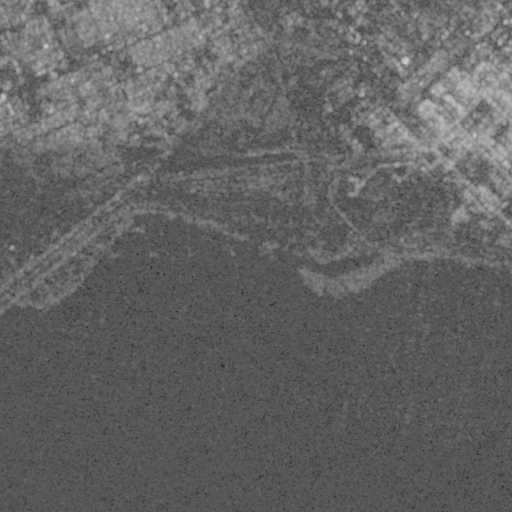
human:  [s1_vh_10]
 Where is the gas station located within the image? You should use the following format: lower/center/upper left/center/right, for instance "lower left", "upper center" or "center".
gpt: The gas station is located in the upper left of the image.
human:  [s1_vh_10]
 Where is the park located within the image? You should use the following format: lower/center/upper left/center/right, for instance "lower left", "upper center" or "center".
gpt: The park is located in the upper left of the image.
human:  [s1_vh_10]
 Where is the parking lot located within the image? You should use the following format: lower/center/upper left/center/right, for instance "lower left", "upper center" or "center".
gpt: The parking lot is located in the upper left of the image.
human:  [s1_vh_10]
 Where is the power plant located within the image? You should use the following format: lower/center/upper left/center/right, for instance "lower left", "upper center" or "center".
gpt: There is no power plant in the image.

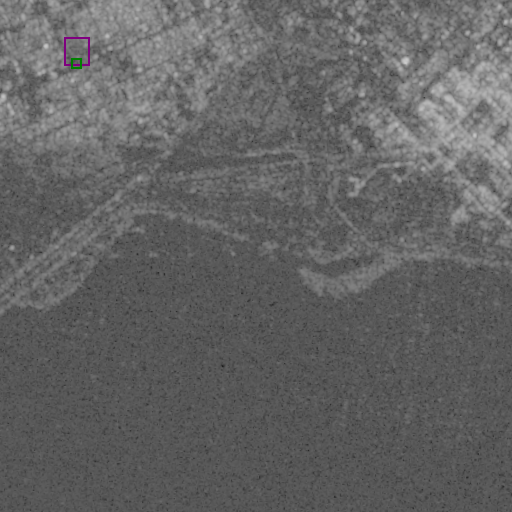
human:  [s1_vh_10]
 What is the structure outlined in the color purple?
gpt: The structure outlined in purple is a park.
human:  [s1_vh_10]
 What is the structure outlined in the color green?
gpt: The structure outlined in green is a parking lot.
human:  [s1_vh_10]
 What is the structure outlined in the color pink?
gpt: There is no pink outline.